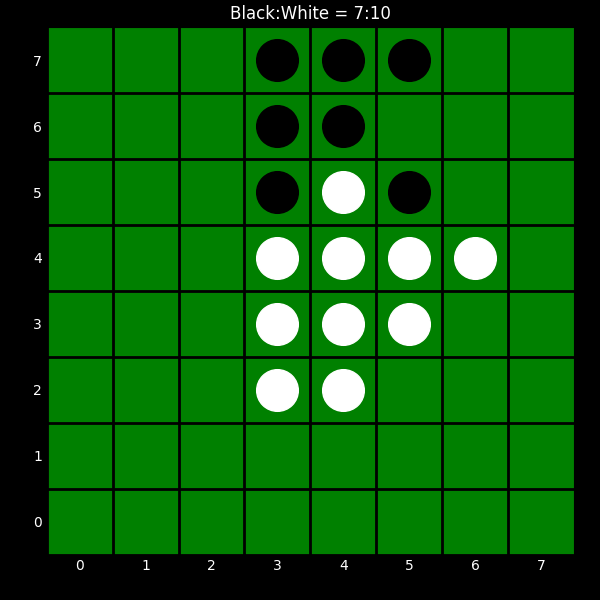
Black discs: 7
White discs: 10